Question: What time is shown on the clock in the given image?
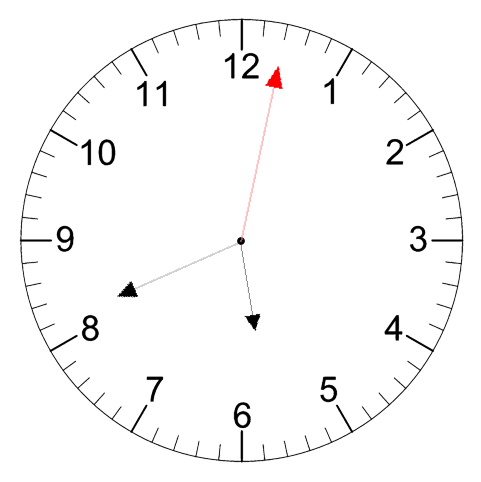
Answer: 05:41:02